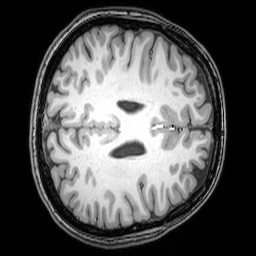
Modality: T1w
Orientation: axial
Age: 23
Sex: female
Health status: healthy
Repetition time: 0.081 s
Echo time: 0.037 s